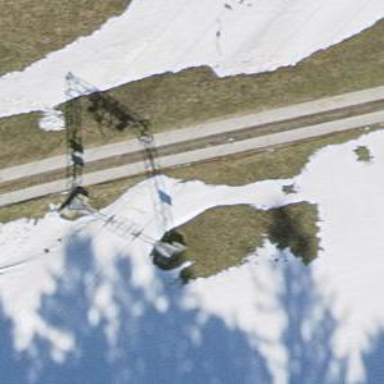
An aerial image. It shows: Pylon for aerialway.